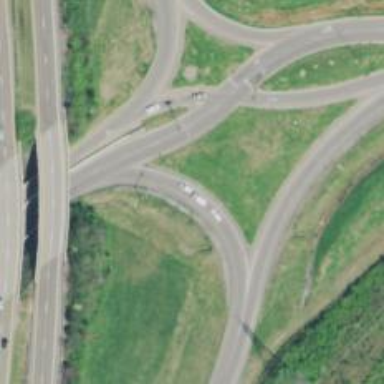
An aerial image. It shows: Trunk link highway at diverging diamond interchange (DDI).